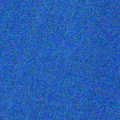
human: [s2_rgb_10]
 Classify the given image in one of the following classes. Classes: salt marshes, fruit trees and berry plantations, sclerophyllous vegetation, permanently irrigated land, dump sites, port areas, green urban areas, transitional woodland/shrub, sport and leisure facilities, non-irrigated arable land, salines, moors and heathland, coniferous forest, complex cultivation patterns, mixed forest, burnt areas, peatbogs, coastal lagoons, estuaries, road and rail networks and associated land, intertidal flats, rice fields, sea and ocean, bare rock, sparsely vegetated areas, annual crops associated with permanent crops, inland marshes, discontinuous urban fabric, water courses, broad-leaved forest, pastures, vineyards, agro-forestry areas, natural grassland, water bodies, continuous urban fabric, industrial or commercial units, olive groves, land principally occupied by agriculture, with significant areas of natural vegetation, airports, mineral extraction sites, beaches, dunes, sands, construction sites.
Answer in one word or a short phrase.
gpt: sea and ocean